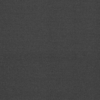
Label: dusty